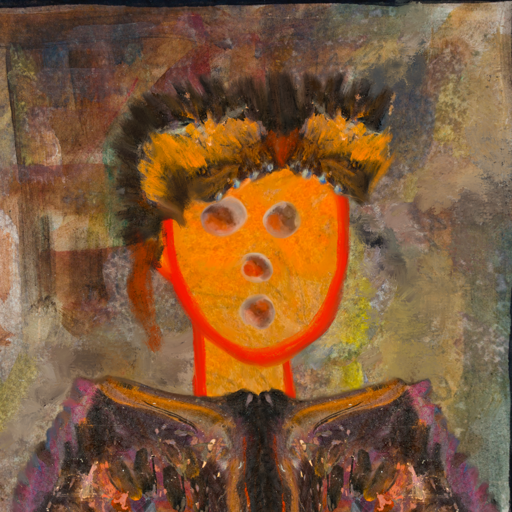
Background: Mosgoul, Head And Neck Front: Sisters, Face Front: Rupkatha, Bust: Gypsy_Queen, Hair Front: Blank, Head Accessory: Gypsy_Queen, Second Necklace: Blank, Necklace: Blank, Baby: Blank